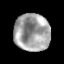
Tissue: lung
Cell type: Epithelial cells
Senescence score: 0.1762
Nuclear area (px): 1312
Mean DAPI intensity: 161.015